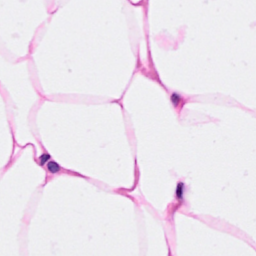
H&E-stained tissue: Breast